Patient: sex M, age 32
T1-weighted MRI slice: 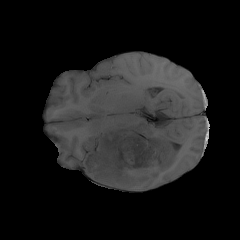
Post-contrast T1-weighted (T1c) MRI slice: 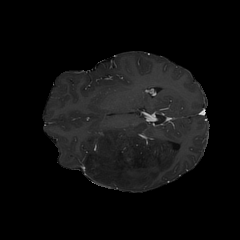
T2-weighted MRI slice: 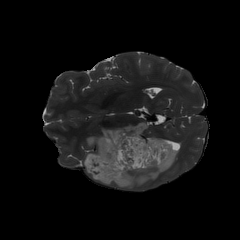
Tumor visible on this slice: yes
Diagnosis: Astrocytoma, IDH-mutant
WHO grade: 2